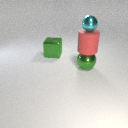
large red rubber cylinder below small cyan metal sphere